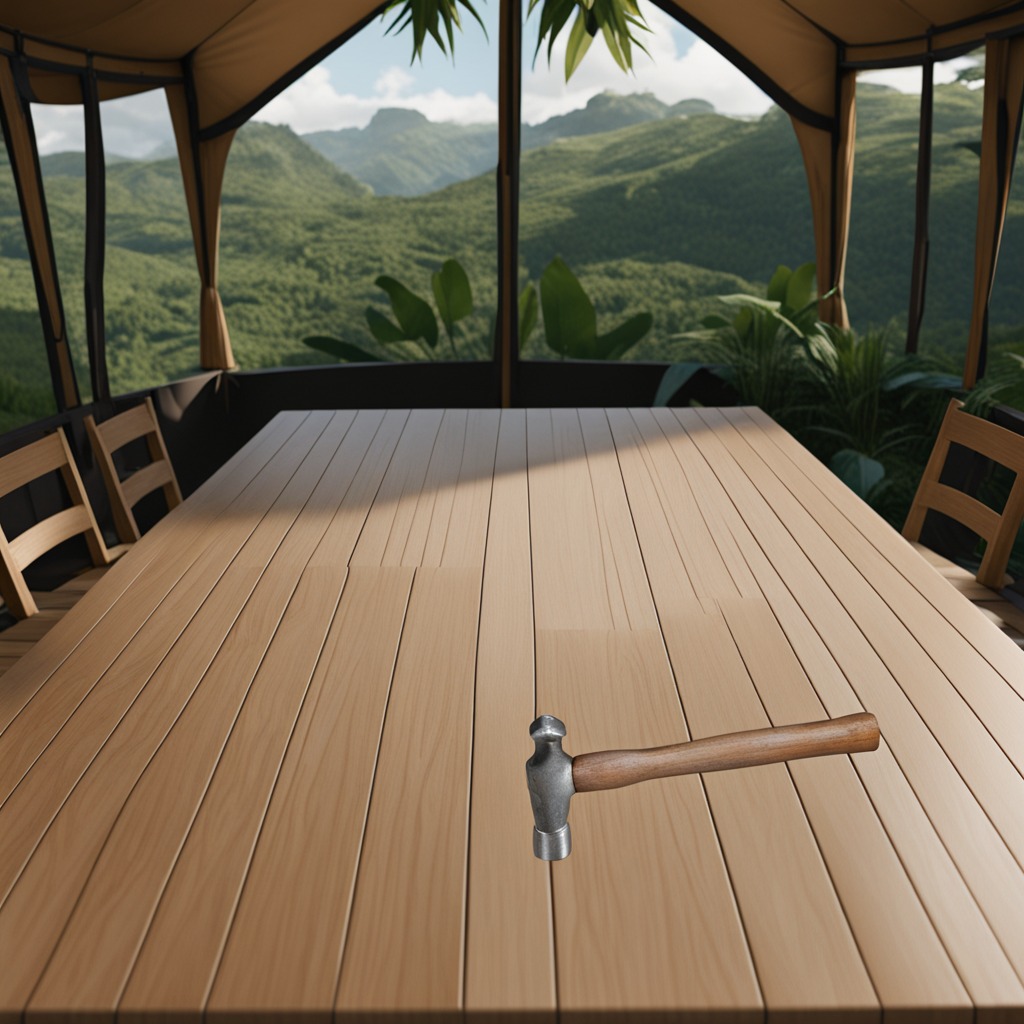
A hammer is lying on a wooden table in a jungle field workshop tent.